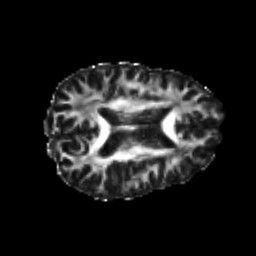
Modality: FA
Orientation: axial
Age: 26
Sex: male
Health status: healthy
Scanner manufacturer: philips
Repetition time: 7.386 s
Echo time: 0.08599 s